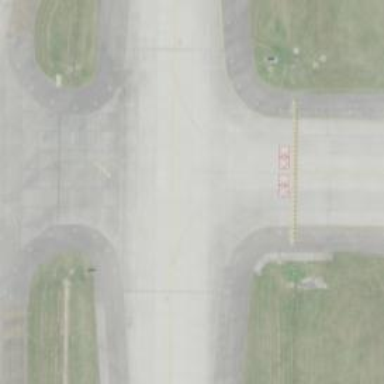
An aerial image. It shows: Image of taxiway at airport.